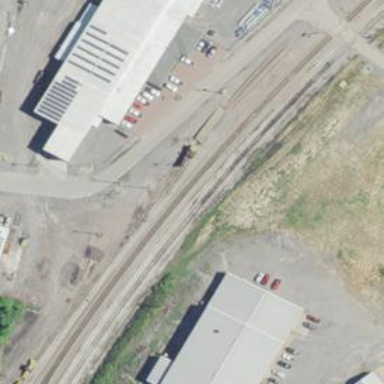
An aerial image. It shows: Railway spur service.